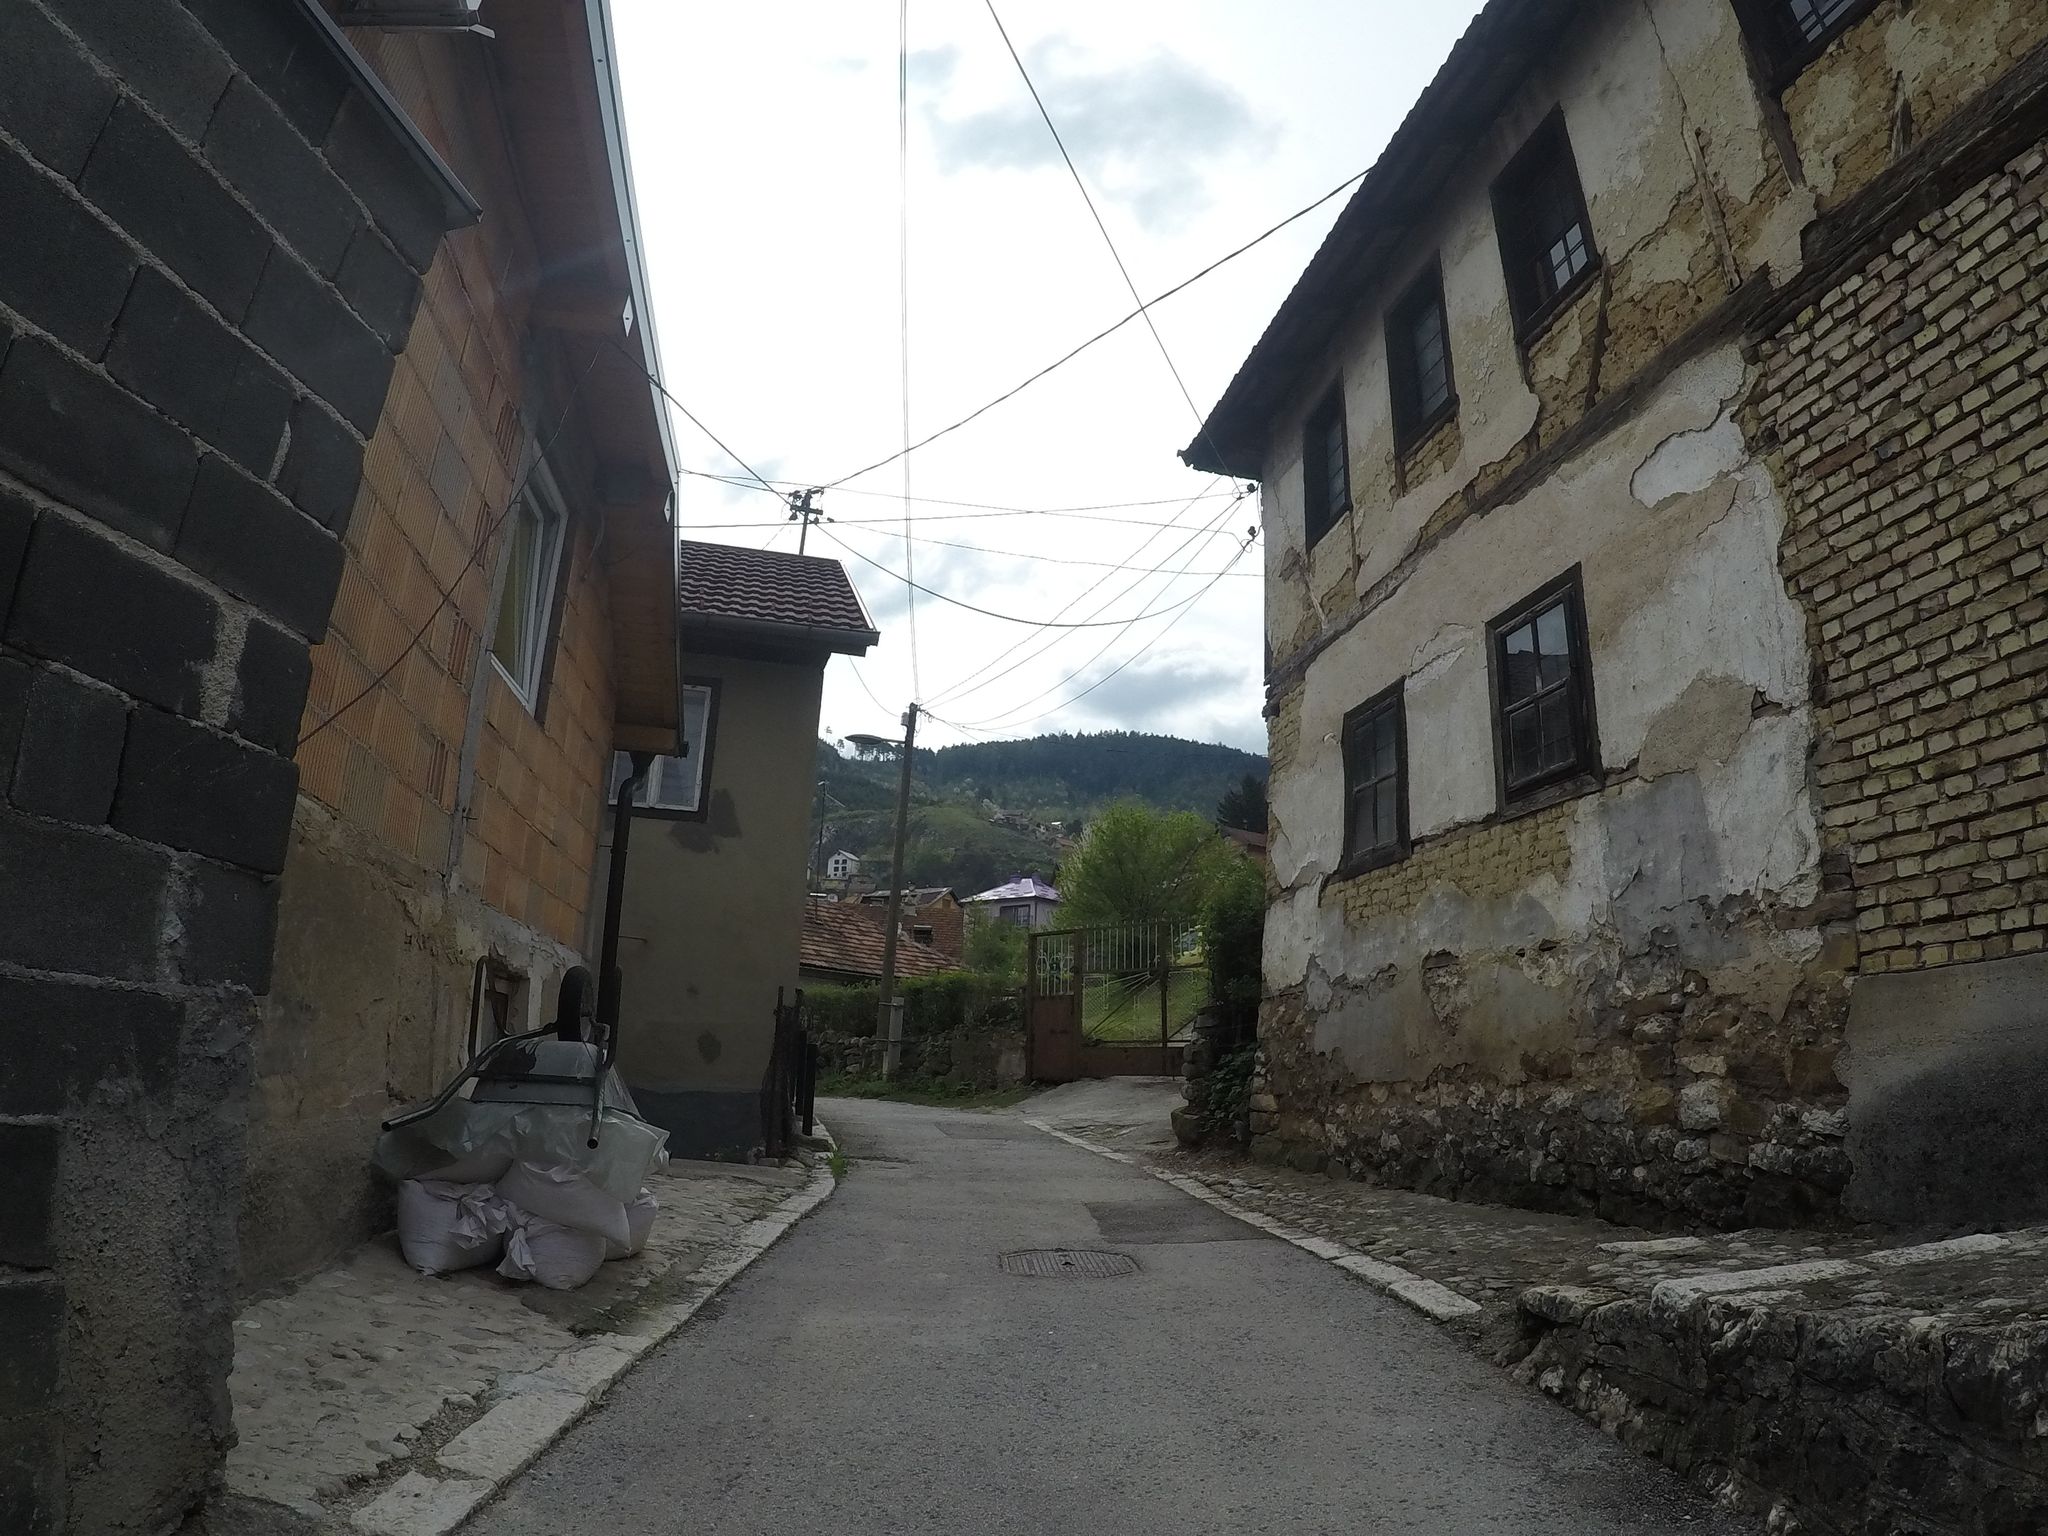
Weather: snowy
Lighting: day
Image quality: good
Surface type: walking surface
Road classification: steps, living_street
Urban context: urban centre
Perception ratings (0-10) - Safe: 5.41, Lively: 3.97, Beautiful: 5.79, Boring: 5.87, Depressing: 6.15, Wealthy: 2.58